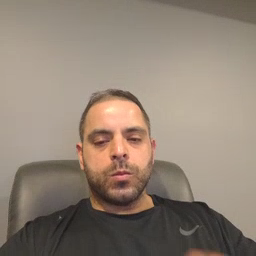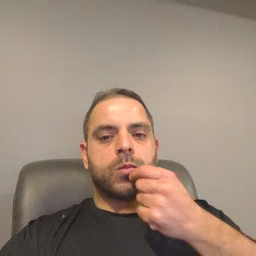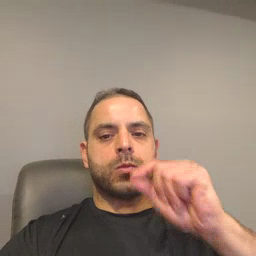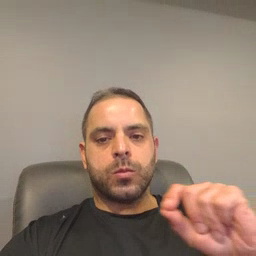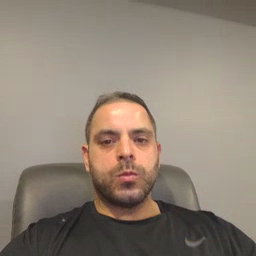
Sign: pen